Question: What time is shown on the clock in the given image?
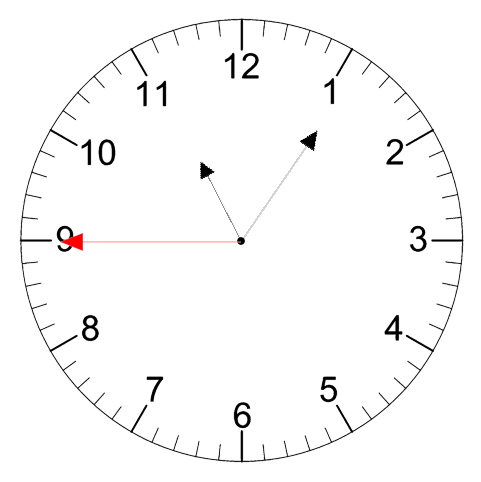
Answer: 11:05:45